Question: I do not have any idea on how to sort data using datagridview in VB.NET.
How do I do this by making use of Textbox to input my query, I'm currently using OLEDB.
Here is a picture of what I am trying to do.

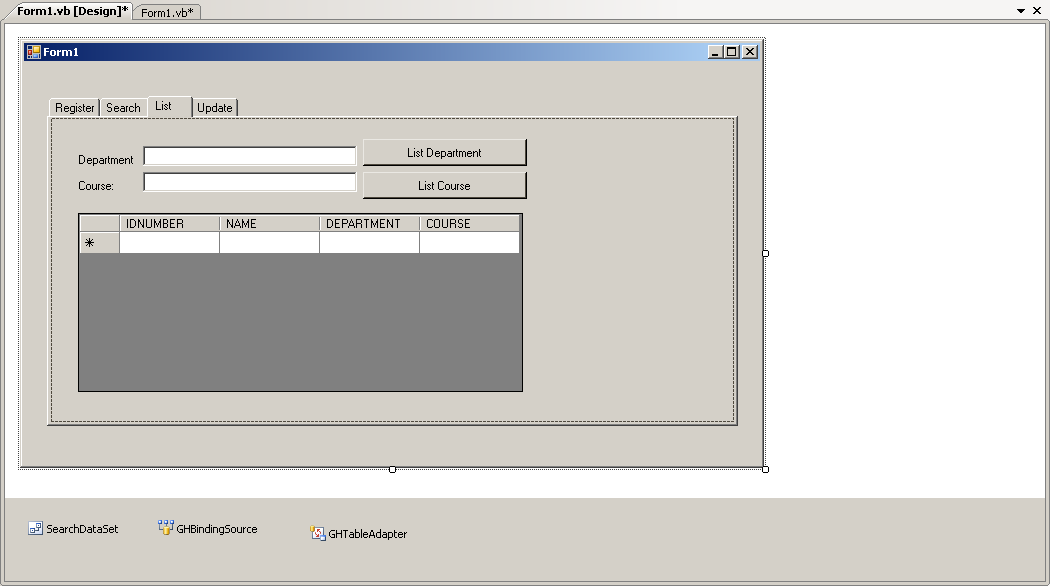
Answer: Homework?
You cannot exactly sort data a 'DataGridView', but you can set the display order of data in a 'DataGridView'.
Set the 'SortedColumn' property of your 'DataGridView' object to the 'DataGridViewColumn' by which you want your data sorted. If you need a more complex sorting order, you might want to call the 'Sort' method with a custom 'IComparer'. Refer to the MSDN documentation for details.
Or do you actually want to your data by the two criteria for which there is an input line in your screenshot? In that case, I'm not exactly sure about the best solution. Probably you need to iterate through all 'DataGridViewRow's and set each row's visibility depending on the entered criteria:
'''
For Each row As DataGridViewRow in dgv.Rows
row.Visible = {some condition}
Next
'''